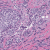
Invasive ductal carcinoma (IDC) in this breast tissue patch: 1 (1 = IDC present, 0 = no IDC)